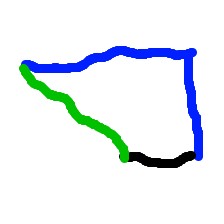
Shape: trapezoid